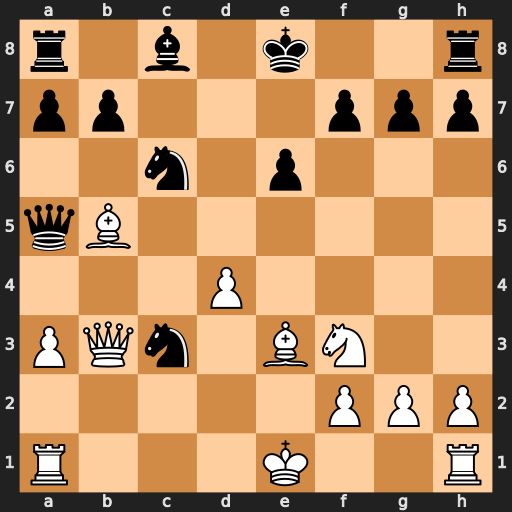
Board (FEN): r1b1k2r/pp3ppp/2n1p3/qB6/3P4/PQn1BN2/5PPP/R3K2R
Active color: w
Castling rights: KQkq
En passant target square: -
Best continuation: Bxc6+ bxc6 Bd2 Qd5 Qxc3